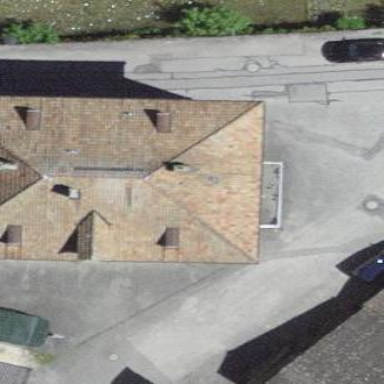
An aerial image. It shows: Building.